Interaction volume radius: 5 \u00c5
Interaction volume height: 15 \u00c5
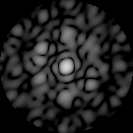
Disorder parameter: 0.7045